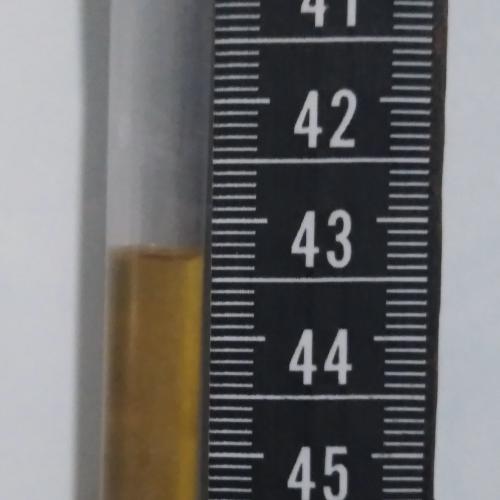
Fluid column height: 43.3 cm